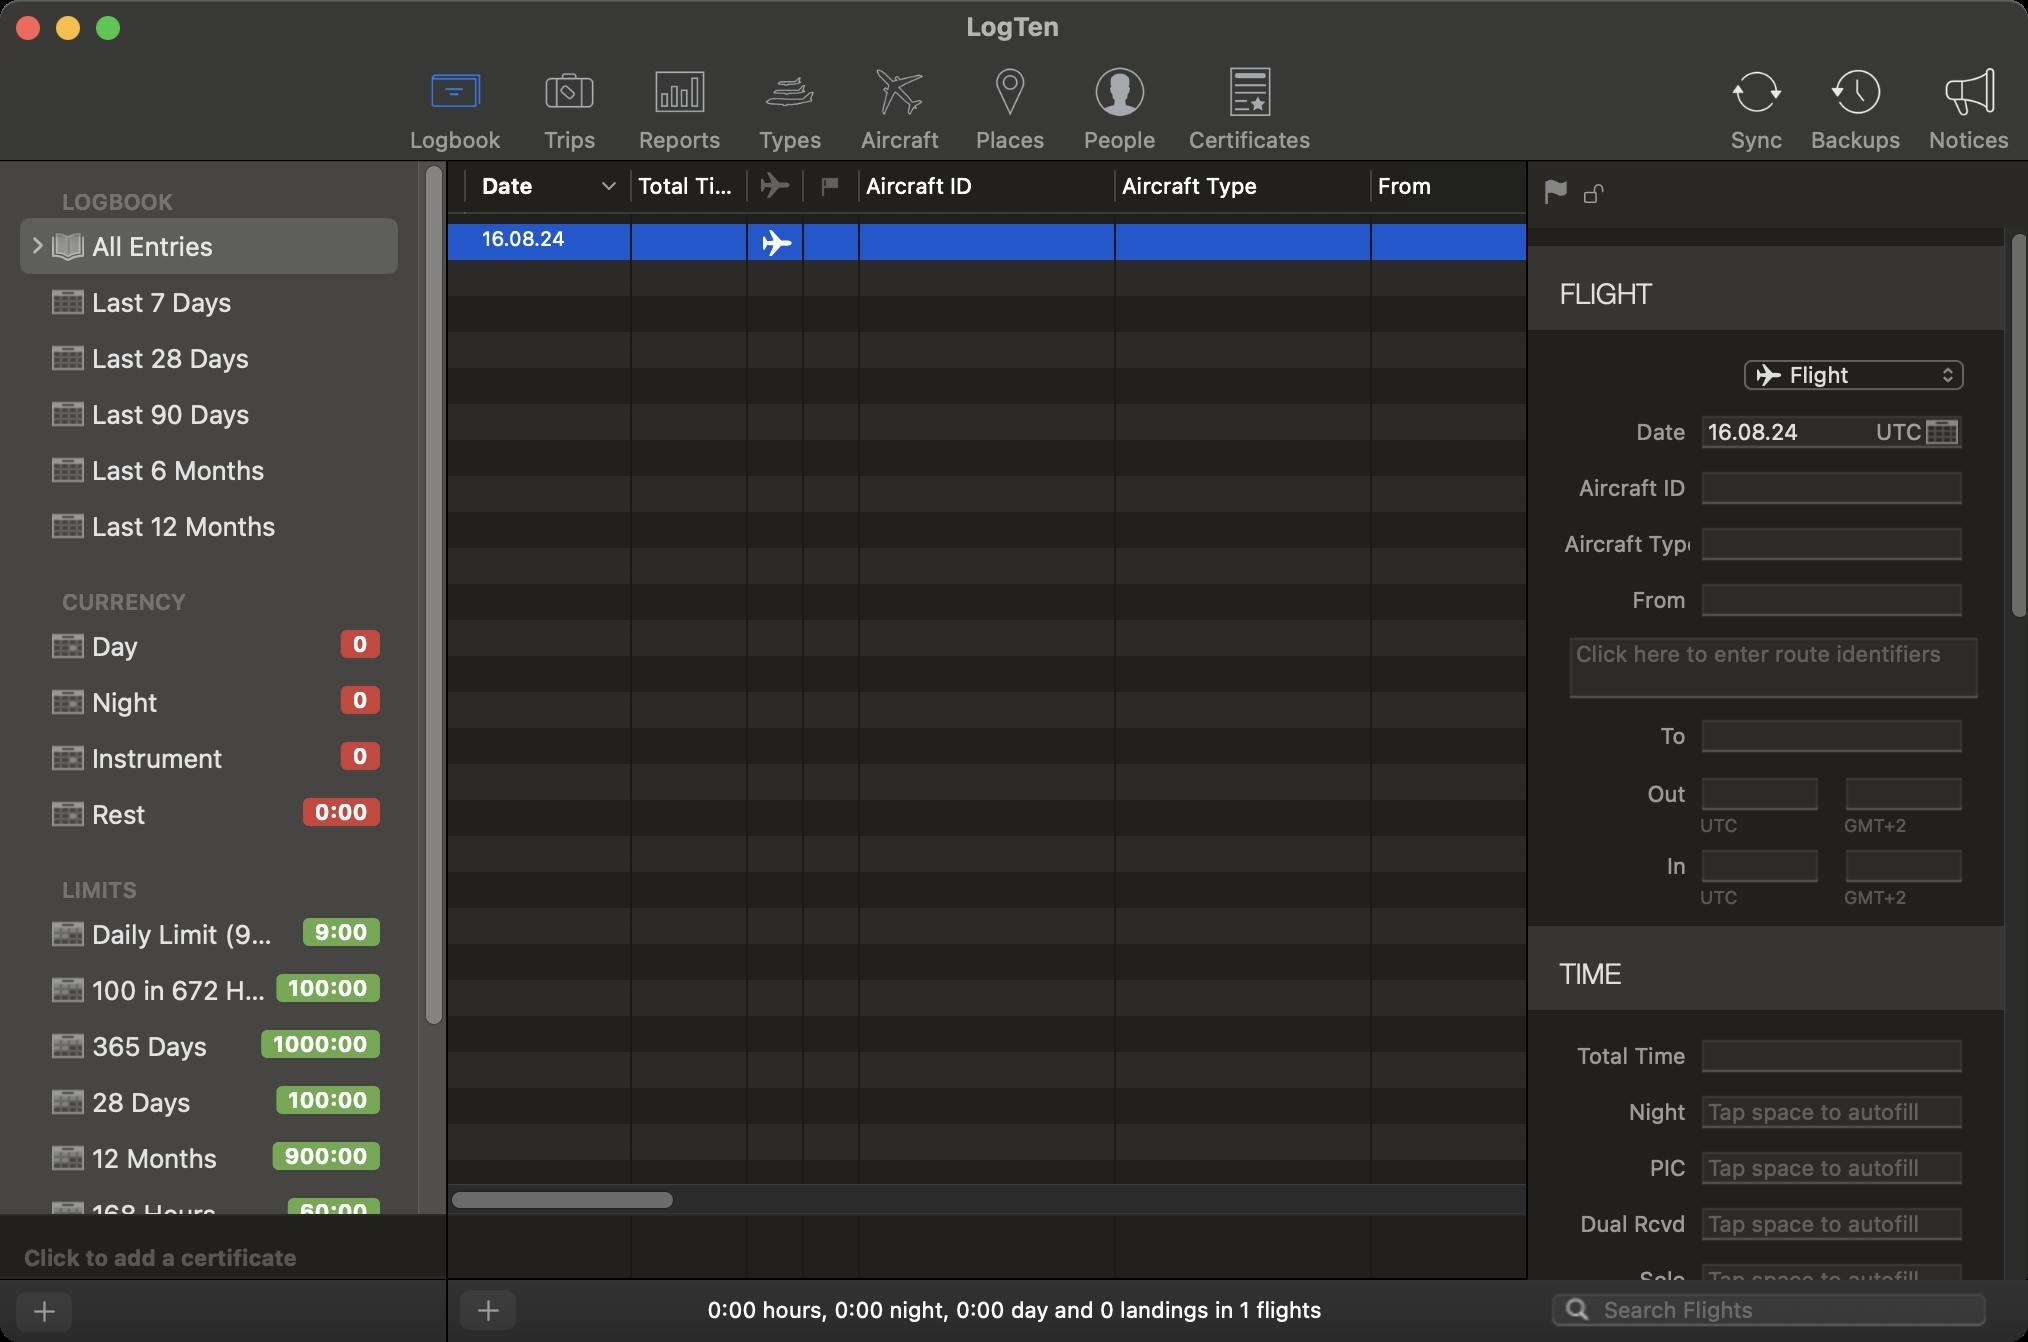
Accessibility tree:
{"name": "LogTen", "role": "AXWindow", "description": null, "role_description": "standard window", "value": null, "position": "357.00;254.00", "size": "1014;671", "children": [{"name": null, "role": "AXSplitGroup", "description": null, "role_description": "split group", "value": null, "position": "0.00;80.00", "size": "1014;591", "children": [{"name": null, "role": "AXGroup", "description": null, "role_description": "group", "value": null, "position": "-7.00;605.00", "size": "234;4", "children": []}, {"name": null, "role": "AXScrollArea", "description": null, "role_description": "scroll area", "value": null, "position": "0.00;80.00", "size": "224;527", "children": [{"name": null, "role": "AXOutline", "description": null, "role_description": "outline", "value": null, "position": "0.00;80.00", "size": "209;639", "children": [{"name": null, "role": "AXRow", "description": null, "role_description": "outline row", "value": null, "position": "0.00;90.00", "size": "209;19", "children": [{"name": null, "role": "AXStaticText", "description": null, "role_description": "text", "value": "LOGBOOK", "position": "29.00;90.00", "size": "164;19", "children": []}]}, {"name": null, "role": "AXRow", "description": null, "role_description": "outline row", "value": null, "position": "0.00;109.00", "size": "209;28", "children": [{"name": null, "role": "AXGroup", "description": null, "role_description": "group", "value": null, "position": "10.00;109.00", "size": "189;28", "children": [{"name": null, "role": "AXDisclosureTriangle", "description": null, "role_description": "disclosure triangle", "value": 0, "position": "12.00;109.00", "size": "13;28", "children": []}, {"name": null, "role": "AXStaticText", "description": null, "role_description": "text", "value": "All Entries", "position": "25.00;109.00", "size": "168;28", "children": []}]}]}, {"name": null, "role": "AXRow", "description": null, "role_description": "outline row", "value": null, "position": "0.00;137.00", "size": "209;28", "children": [{"name": null, "role": "AXStaticText", "description": null, "role_description": "text", "value": "Last 7 Days", "position": "25.00;137.00", "size": "168;28", "children": []}]}, {"name": null, "role": "AXRow", "description": null, "role_description": "outline row", "value": null, "position": "0.00;165.00", "size": "209;28", "children": [{"name": null, "role": "AXStaticText", "description": null, "role_description": "text", "value": "Last 28 Days", "position": "25.00;165.00", "size": "168;28", "children": []}]}, {"name": null, "role": "AXRow", "description": null, "role_description": "outline row", "value": null, "position": "0.00;193.00", "size": "209;28", "children": [{"name": null, "role": "AXStaticText", "description": null, "role_description": "text", "value": "Last 90 Days", "position": "25.00;193.00", "size": "168;28", "children": []}]}, {"name": null, "role": "AXRow", "description": null, "role_description": "outline row", "value": null, "position": "0.00;221.00", "size": "209;28", "children": [{"name": null, "role": "AXStaticText", "description": null, "role_description": "text", "value": "Last 6 Months", "position": "25.00;221.00", "size": "168;28", "children": []}]}, {"name": null, "role": "AXRow", "description": null, "role_description": "outline row", "value": null, "position": "0.00;249.00", "size": "209;28", "children": [{"name": null, "role": "AXStaticText", "description": null, "role_description": "text", "value": "Last 12 Months", "position": "25.00;249.00", "size": "168;28", "children": []}]}, {"name": null, "role": "AXRow", "description": null, "role_description": "outline row", "value": null, "position": "0.00;290.00", "size": "209;19", "children": [{"name": null, "role": "AXStaticText", "description": null, "role_description": "text", "value": "CURRENCY", "position": "29.00;290.00", "size": "164;19", "children": []}]}, {"name": null, "role": "AXRow", "description": null, "role_description": "outline row", "value": null, "position": "0.00;309.00", "size": "209;28", "children": [{"name": null, "role": "AXStaticText", "description": null, "role_description": "text", "value": "Day", "position": "25.00;309.00", "size": "168;28", "children": []}]}, {"name": null, "role": "AXRow", "description": null, "role_description": "outline row", "value": null, "position": "0.00;337.00", "size": "209;28", "children": [{"name": null, "role": "AXStaticText", "description": null, "role_description": "text", "value": "Night", "position": "25.00;337.00", "size": "168;28", "children": []}]}, {"name": null, "role": "AXRow", "description": null, "role_description": "outline row", "value": null, "position": "0.00;365.00", "size": "209;28", "children": [{"name": null, "role": "AXStaticText", "description": null, "role_description": "text", "value": "Instrument", "position": "25.00;365.00", "size": "168;28", "children": []}]}, {"name": null, "role": "AXRow", "description": null, "role_description": "outline row", "value": null, "position": "0.00;393.00", "size": "209;28", "children": [{"name": null, "role": "AXStaticText", "description": null, "role_description": "text", "value": "Rest", "position": "25.00;393.00", "size": "168;28", "children": []}]}, {"name": null, "role": "AXRow", "description": null, "role_description": "outline row", "value": null, "position": "0.00;434.00", "size": "209;19", "children": [{"name": null, "role": "AXStaticText", "description": null, "role_description": "text", "value": "LIMITS", "position": "29.00;434.00", "size": "164;19", "children": []}]}, {"name": null, "role": "AXRow", "description": null, "role_description": "outline row", "value": null, "position": "0.00;453.00", "size": "209;28", "children": [{"name": null, "role": "AXStaticText", "description": null, "role_description": "text", "value": "Daily Limit (9 hours)", "position": "25.00;453.00", "size": "168;28", "children": []}]}, {"name": null, "role": "AXRow", "description": null, "role_description": "outline row", "value": null, "position": "0.00;481.00", "size": "209;28", "children": [{"name": null, "role": "AXStaticText", "description": null, "role_description": "text", "value": "100 in 672 Hours", "position": "25.00;481.00", "size": "168;28", "children": []}]}, {"name": null, "role": "AXRow", "description": null, "role_description": "outline row", "value": null, "position": "0.00;509.00", "size": "209;28", "children": [{"name": null, "role": "AXStaticText", "description": null, "role_description": "text", "value": "365 Days", "position": "25.00;509.00", "size": "168;28", "children": []}]}, {"name": null, "role": "AXRow", "description": null, "role_description": "outline row", "value": null, "position": "0.00;537.00", "size": "209;28", "children": [{"name": null, "role": "AXStaticText", "description": null, "role_description": "text", "value": "28 Days", "position": "25.00;537.00", "size": "168;28", "children": []}]}, {"name": null, "role": "AXRow", "description": null, "role_description": "outline row", "value": null, "position": "0.00;565.00", "size": "209;28", "children": [{"name": null, "role": "AXStaticText", "description": null, "role_description": "text", "value": "12 Months", "position": "25.00;565.00", "size": "168;28", "children": []}]}, {"name": null, "role": "AXRow", "description": null, "role_description": "outline row", "value": null, "position": "0.00;593.00", "size": "209;28", "children": [{"name": null, "role": "AXStaticText", "description": null, "role_description": "text", "value": "168 Hours - Duty", "position": "25.00;593.00", "size": "168;28", "children": []}]}, {"name": null, "role": "AXRow", "description": null, "role_description": "outline row", "value": null, "position": "0.00;621.00", "size": "209;28", "children": [{"name": null, "role": "AXStaticText", "description": null, "role_description": "text", "value": "672 Hours - Duty", "position": "25.00;621.00", "size": "168;28", "children": []}]}, {"name": null, "role": "AXRow", "description": null, "role_description": "outline row", "value": null, "position": "0.00;649.00", "size": "209;28", "children": [{"name": null, "role": "AXStaticText", "description": null, "role_description": "text", "value": "Daily Dual Given", "position": "25.00;649.00", "size": "168;28", "children": []}]}, {"name": null, "role": "AXRow", "description": null, "role_description": "outline row", "value": null, "position": "0.00;690.00", "size": "209;19", "children": [{"name": null, "role": "AXStaticText", "description": null, "role_description": "text", "value": "SMART GROUPS", "position": "29.00;690.00", "size": "164;19", "children": []}]}, {"name": null, "role": "AXColumn", "description": null, "role_description": "column", "value": null, "position": "10.00;80.00", "size": "189;639", "children": []}]}, {"name": null, "role": "AXScrollBar", "description": null, "role_description": "scroll bar", "value": 0.0, "position": "209.00;80.00", "size": "15;527", "children": [{"name": null, "role": "AXValueIndicator", "description": null, "role_description": "value indicator", "value": 0.0, "position": "209.00;82.00", "size": "15;431", "children": []}, {"name": null, "role": "AXButton", "description": null, "role_description": "increment arrow button", "value": null, "position": "209.00;80.00", "size": "0;0", "children": []}, {"name": null, "role": "AXButton", "description": null, "role_description": "decrement arrow button", "value": null, "position": "209.00;80.00", "size": "0;0", "children": []}, {"name": null, "role": "AXButton", "description": null, "role_description": "increment page button", "value": null, "position": "209.00;513.50", "size": "15;94", "children": []}, {"name": null, "role": "AXButton", "description": null, "role_description": "decrement page button", "value": null, "position": "209.00;80.00", "size": "15;2", "children": []}]}]}, {"name": null, "role": "AXScrollArea", "description": null, "role_description": "scroll area", "value": null, "position": "-2.00;608.00", "size": "227;30", "children": [{"name": null, "role": "AXOutline", "description": null, "role_description": "outline", "value": null, "position": "-2.00;608.00", "size": "227;30", "children": [{"name": null, "role": "AXColumn", "description": null, "role_description": "column", "value": null, "position": "8.00;608.00", "size": "207;30", "children": []}]}]}, {"name": null, "role": "AXGroup", "description": null, "role_description": "group", "value": null, "position": "-3.00;605.00", "size": "227;66", "children": [{"name": null, "role": "AXStaticText", "description": null, "role_description": "text", "value": "", "position": "10.00;610.00", "size": "182;14", "children": []}, {"name": "", "role": "AXButton", "description": "follow link", "role_description": "button", "value": null, "position": "1.00;608.00", "size": "216;29", "children": []}, {"name": null, "role": "AXStaticText", "description": null, "role_description": "text", "value": "", "position": "10.00;622.00", "size": "182;14", "children": []}, {"name": "", "role": "AXMenuButton", "description": "add", "role_description": "menu button", "value": null, "position": "6.00;644.00", "size": "32;25", "children": []}]}, {"name": null, "role": "AXSplitter", "description": null, "role_description": "splitter", "value": 223.0, "position": "223.00;80.00", "size": "1;591", "children": []}, {"name": null, "role": "AXSplitGroup", "description": null, "role_description": "split group", "value": null, "position": "224.00;80.00", "size": "789;560", "children": [{"name": null, "role": "AXSplitGroup", "description": null, "role_description": "split group", "value": null, "position": "224.00;80.00", "size": "539;560", "children": [{"name": null, "role": "AXScrollArea", "description": null, "role_description": "scroll area", "value": null, "position": "223.00;608.00", "size": "541;31", "children": [{"name": null, "role": "AXTable", "description": null, "role_description": "table", "value": null, "position": "223.00;608.00", "size": "2575;33", "children": [{"name": null, "role": "AXRow", "description": null, "role_description": "table row", "value": null, "position": "223.00;613.00", "size": "2575;18", "children": [{"name": null, "role": "AXTextField", "description": null, "role_description": "text field", "value": "", "position": "239.00;614.00", "size": "75;16", "children": []}, {"name": null, "role": "AXTextField", "description": null, "role_description": "text field", "value": "", "position": "317.00;614.00", "size": "55;16", "children": []}, {"name": null, "role": "AXTextField", "description": null, "role_description": "text field", "value": "", "position": "375.00;614.00", "size": "25;16", "children": []}, {"name": null, "role": "AXTextField", "description": null, "role_description": "text field", "value": "", "position": "403.00;614.00", "size": "25;16", "children": []}, {"name": null, "role": "AXTextField", "description": null, "role_description": "text field", "value": "", "position": "431.00;614.00", "size": "125;16", "children": []}, {"name": null, "role": "AXTextField", "description": null, "role_description": "text field", "value": "", "position": "559.00;614.00", "size": "125;16", "children": []}, {"name": null, "role": "AXTextField", "description": null, "role_description": "text field", "value": "", "position": "687.00;614.00", "size": "125;16", "children": []}, {"name": null, "role": "AXTextField", "description": null, "role_description": "text field", "value": "", "position": "815.00;614.00", "size": "175;16", "children": []}, {"name": null, "role": "AXTextField", "description": null, "role_description": "text field", "value": "", "position": "993.00;614.00", "size": "125;16", "children": []}, {"name": null, "role": "AXTextField", "description": null, "role_description": "text field", "value": "", "position": "1121.00;614.00", "size": "55;16", "children": []}, {"name": null, "role": "AXTextField", "description": null, "role_description": "text field", "value": "", "position": "1179.00;614.00", "size": "55;16", "children": []}, {"name": null, "role": "AXTextField", "description": null, "role_description": "text field", "value": "", "position": "1237.00;614.00", "size": "55;16", "children": []}, {"name": null, "role": "AXTextField", "description": null, "role_description": "text field", "value": "", "position": "1295.00;614.00", "size": "55;16", "children": []}, {"name": null, "role": "AXTextField", "description": null, "role_description": "text field", "value": "", "position": "1353.00;614.00", "size": "55;16", "children": []}, {"name": null, "role": "AXTextField", "description": null, "role_description": "text field", "value": "", "position": "1411.00;614.00", "size": "55;16", "children": []}, {"name": null, "role": "AXTextField", "description": null, "role_description": "text field", "value": "", "position": "1469.00;614.00", "size": "55;16", "children": []}, {"name": null, "role": "AXTextField", "description": null, "role_description": "text field", "value": "", "position": "1527.00;614.00", "size": "55;16", "children": []}, {"name": null, "role": "AXTextField", "description": null, "role_description": "text field", "value": "", "position": "1585.00;614.00", "size": "55;16", "children": []}, {"name": null, "role": "AXTextField", "description": null, "role_description": "text field", "value": "", "position": "1643.00;614.00", "size": "55;16", "children": []}, {"name": null, "role": "AXTextField", "description": null, "role_description": "text field", "value": "", "position": "1701.00;614.00", "size": "55;16", "children": []}, {"name": null, "role": "AXTextField", "description": null, "role_description": "text field", "value": "", "position": "1759.00;614.00", "size": "55;16", "children": []}, {"name": null, "role": "AXTextField", "description": null, "role_description": "text field", "value": "", "position": "1817.00;614.00", "size": "55;16", "children": []}, {"name": null, "role": "AXTextField", "description": null, "role_description": "text field", "value": "", "position": "1875.00;614.00", "size": "55;16", "children": []}, {"name": null, "role": "AXTextField", "description": null, "role_description": "text field", "value": "", "position": "1933.00;614.00", "size": "55;16", "children": []}, {"name": null, "role": "AXTextField", "description": null, "role_description": "text field", "value": "", "position": "1991.00;614.00", "size": "55;16", "children": []}, {"name": null, "role": "AXTextField", "description": null, "role_description": "text field", "value": "", "position": "2049.00;614.00", "size": "55;16", "children": []}, {"name": null, "role": "AXTextField", "description": null, "role_description": "text field", "value": "", "position": "2107.00;614.00", "size": "55;16", "children": []}, {"name": null, "role": "AXTextField", "description": null, "role_description": "text field", "value": "", "position": "2165.00;614.00", "size": "125;16", "children": []}, {"name": null, "role": "AXTextField", "description": null, "role_description": "text field", "value": "", "position": "2293.00;614.00", "size": "125;16", "children": []}, {"name": null, "role": "AXTextField", "description": null, "role_description": "text field", "value": "", "position": "2421.00;614.00", "size": "125;16", "children": []}, {"name": null, "role": "AXTextField", "description": null, "role_description": "text field", "value": "", "position": "2549.00;614.00", "size": "175;16", "children": []}, {"name": null, "role": "AXTextField", "description": null, "role_description": "text field", "value": "", "position": "2727.00;614.00", "size": "55;16", "children": []}]}, {"name": null, "role": "AXColumn", "description": null, "role_description": "column", "value": null, "position": "233.00;608.00", "size": "83;33", "children": []}, {"name": null, "role": "AXColumn", "description": null, "role_description": "column", "value": null, "position": "316.00;608.00", "size": "58;33", "children": []}, {"name": null, "role": "AXColumn", "description": null, "role_description": "column", "value": null, "position": "374.00;608.00", "size": "28;33", "children": []}, {"name": null, "role": "AXColumn", "description": null, "role_description": "column", "value": null, "position": "402.00;608.00", "size": "28;33", "children": []}, {"name": null, "role": "AXColumn", "description": null, "role_description": "column", "value": null, "position": "430.00;608.00", "size": "128;33", "children": []}, {"name": null, "role": "AXColumn", "description": null, "role_description": "column", "value": null, "position": "558.00;608.00", "size": "128;33", "children": []}, {"name": null, "role": "AXColumn", "description": null, "role_description": "column", "value": null, "position": "686.00;608.00", "size": "128;33", "children": []}, {"name": null, "role": "AXColumn", "description": null, "role_description": "column", "value": null, "position": "814.00;608.00", "size": "178;33", "children": []}, {"name": null, "role": "AXColumn", "description": null, "role_description": "column", "value": null, "position": "992.00;608.00", "size": "128;33", "children": []}, {"name": null, "role": "AXColumn", "description": null, "role_description": "column", "value": null, "position": "1120.00;608.00", "size": "58;33", "children": []}, {"name": null, "role": "AXColumn", "description": null, "role_description": "column", "value": null, "position": "1178.00;608.00", "size": "58;33", "children": []}, {"name": null, "role": "AXColumn", "description": null, "role_description": "column", "value": null, "position": "1236.00;608.00", "size": "58;33", "children": []}, {"name": null, "role": "AXColumn", "description": null, "role_description": "column", "value": null, "position": "1294.00;608.00", "size": "58;33", "children": []}, {"name": null, "role": "AXColumn", "description": null, "role_description": "column", "value": null, "position": "1352.00;608.00", "size": "58;33", "children": []}, {"name": null, "role": "AXColumn", "description": null, "role_description": "column", "value": null, "position": "1410.00;608.00", "size": "58;33", "children": []}, {"name": null, "role": "AXColumn", "description": null, "role_description": "column", "value": null, "position": "1468.00;608.00", "size": "58;33", "children": []}, {"name": null, "role": "AXColumn", "description": null, "role_description": "column", "value": null, "position": "1526.00;608.00", "size": "58;33", "children": []}, {"name": null, "role": "AXColumn", "description": null, "role_description": "column", "value": null, "position": "1584.00;608.00", "size": "58;33", "children": []}, {"name": null, "role": "AXColumn", "description": null, "role_description": "column", "value": null, "position": "1642.00;608.00", "size": "58;33", "children": []}, {"name": null, "role": "AXColumn", "description": null, "role_description": "column", "value": null, "position": "1700.00;608.00", "size": "58;33", "children": []}, {"name": null, "role": "AXColumn", "description": null, "role_description": "column", "value": null, "position": "1758.00;608.00", "size": "58;33", "children": []}, {"name": null, "role": "AXColumn", "description": null, "role_description": "column", "value": null, "position": "1816.00;608.00", "size": "58;33", "children": []}, {"name": null, "role": "AXColumn", "description": null, "role_description": "column", "value": null, "position": "1874.00;608.00", "size": "58;33", "children": []}, {"name": null, "role": "AXColumn", "description": null, "role_description": "column", "value": null, "position": "1932.00;608.00", "size": "58;33", "children": []}, {"name": null, "role": "AXColumn", "description": null, "role_description": "column", "value": null, "position": "1990.00;608.00", "size": "58;33", "children": []}, {"name": null, "role": "AXColumn", "description": null, "role_description": "column", "value": null, "position": "2048.00;608.00", "size": "58;33", "children": []}, {"name": null, "role": "AXColumn", "description": null, "role_description": "column", "value": null, "position": "2106.00;608.00", "size": "58;33", "children": []}, {"name": null, "role": "AXColumn", "description": null, "role_description": "column", "value": null, "position": "2164.00;608.00", "size": "128;33", "children": []}, {"name": null, "role": "AXColumn", "description": null, "role_description": "column", "value": null, "position": "2292.00;608.00", "size": "128;33", "children": []}, {"name": null, "role": "AXColumn", "description": null, "role_description": "column", "value": null, "position": "2420.00;608.00", "size": "128;33", "children": []}, {"name": null, "role": "AXColumn", "description": null, "role_description": "column", "value": null, "position": "2548.00;608.00", "size": "178;33", "children": []}, {"name": null, "role": "AXColumn", "description": null, "role_description": "column", "value": null, "position": "2726.00;608.00", "size": "62;33", "children": []}]}]}, {"name": null, "role": "AXScrollArea", "description": null, "role_description": "scroll area", "value": null, "position": "223.00;79.00", "size": "541;528", "children": [{"name": null, "role": "AXTable", "description": null, "role_description": "table", "value": null, "position": "223.00;107.00", "size": "2575;485", "children": [{"name": null, "role": "AXRow", "description": null, "role_description": "table row", "value": null, "position": "223.00;112.00", "size": "2575;18", "children": [{"name": null, "role": "AXTextField", "description": null, "role_description": "text field", "value": "16.08.24", "position": "239.00;113.00", "size": "75;16", "children": []}, {"name": null, "role": "AXTextField", "description": null, "role_description": "text field", "value": "", "position": "317.00;113.00", "size": "55;16", "children": []}, {"name": null, "role": "AXImage", "description": "airplane mode", "role_description": "image", "value": null, "position": "375.00;113.00", "size": "25;16", "children": []}, {"name": null, "role": "AXImage", "description": "", "role_description": "image", "value": null, "position": "403.00;113.00", "size": "25;16", "children": []}, {"name": null, "role": "AXTextField", "description": null, "role_description": "text field", "value": "", "position": "431.00;113.00", "size": "125;16", "children": []}, {"name": null, "role": "AXTextField", "description": null, "role_description": "text field", "value": "", "position": "559.00;113.00", "size": "125;16", "children": []}, {"name": null, "role": "AXTextField", "description": null, "role_description": "text field", "value": "", "position": "687.00;113.00", "size": "125;16", "children": []}, {"name": null, "role": "AXStaticText", "description": null, "role_description": "text", "value": null, "position": "815.00;113.00", "size": "175;16", "children": []}, {"name": null, "role": "AXTextField", "description": null, "role_description": "text field", "value": "", "position": "993.00;113.00", "size": "125;16", "children": []}, {"name": null, "role": "AXTextField", "description": null, "role_description": "text field", "value": "", "position": "1121.00;113.00", "size": "55;16", "children": []}, {"name": null, "role": "AXTextField", "description": null, "role_description": "text field", "value": "", "position": "1179.00;113.00", "size": "55;16", "children": []}, {"name": null, "role": "AXTextField", "description": null, "role_description": "text field", "value": "", "position": "1237.00;113.00", "size": "55;16", "children": []}, {"name": null, "role": "AXTextField", "description": null, "role_description": "text field", "value": "", "position": "1295.00;113.00", "size": "55;16", "children": []}, {"name": null, "role": "AXTextField", "description": null, "role_description": "text field", "value": "", "position": "1353.00;113.00", "size": "55;16", "children": []}, {"name": null, "role": "AXTextField", "description": null, "role_description": "text field", "value": "", "position": "1411.00;113.00", "size": "55;16", "children": []}, {"name": null, "role": "AXTextField", "description": null, "role_description": "text field", "value": "", "position": "1469.00;113.00", "size": "55;16", "children": []}, {"name": null, "role": "AXTextField", "description": null, "role_description": "text field", "value": "", "position": "1527.00;113.00", "size": "55;16", "children": []}, {"name": null, "role": "AXTextField", "description": null, "role_description": "text field", "value": "", "position": "1585.00;113.00", "size": "55;16", "children": []}, {"name": null, "role": "AXTextField", "description": null, "role_description": "text field", "value": "", "position": "1643.00;113.00", "size": "55;16", "children": []}, {"name": null, "role": "AXTextField", "description": null, "role_description": "text field", "value": "", "position": "1701.00;113.00", "size": "55;16", "children": []}, {"name": null, "role": "AXTextField", "description": null, "role_description": "text field", "value": "", "position": "1759.00;113.00", "size": "55;16", "children": []}, {"name": null, "role": "AXTextField", "description": null, "role_description": "text field", "value": "", "position": "1817.00;113.00", "size": "55;16", "children": []}, {"name": null, "role": "AXTextField", "description": null, "role_description": "text field", "value": "", "position": "1875.00;113.00", "size": "55;16", "children": []}, {"name": null, "role": "AXTextField", "description": null, "role_description": "text field", "value": "", "position": "1933.00;113.00", "size": "55;16", "children": []}, {"name": null, "role": "AXTextField", "description": null, "role_description": "text field", "value": "", "position": "1991.00;113.00", "size": "55;16", "children": []}, {"name": null, "role": "AXTextField", "description": null, "role_description": "text field", "value": "", "position": "2049.00;113.00", "size": "55;16", "children": []}, {"name": null, "role": "AXTextField", "description": null, "role_description": "text field", "value": "", "position": "2107.00;113.00", "size": "55;16", "children": []}, {"name": null, "role": "AXTextField", "description": null, "role_description": "text field", "value": "", "position": "2165.00;113.00", "size": "125;16", "children": []}, {"name": null, "role": "AXTextField", "description": null, "role_description": "text field", "value": "", "position": "2293.00;113.00", "size": "125;16", "children": []}, {"name": null, "role": "AXTextField", "description": null, "role_description": "text field", "value": "", "position": "2421.00;113.00", "size": "125;16", "children": []}, {"name": null, "role": "AXTextField", "description": null, "role_description": "text field", "value": "", "position": "2549.00;113.00", "size": "175;16", "children": []}, {"name": "", "role": "AXCheckBox", "description": null, "role_description": "checkbox", "value": 0, "position": "2727.00;113.00", "size": "55;16", "children": []}]}, {"name": null, "role": "AXColumn", "description": null, "role_description": "column", "value": null, "position": "233.00;107.00", "size": "83;485", "children": []}, {"name": null, "role": "AXColumn", "description": null, "role_description": "column", "value": null, "position": "316.00;107.00", "size": "58;485", "children": []}, {"name": null, "role": "AXColumn", "description": null, "role_description": "column", "value": null, "position": "374.00;107.00", "size": "28;485", "children": []}, {"name": null, "role": "AXColumn", "description": null, "role_description": "column", "value": null, "position": "402.00;107.00", "size": "28;485", "children": []}, {"name": null, "role": "AXColumn", "description": null, "role_description": "column", "value": null, "position": "430.00;107.00", "size": "128;485", "children": []}, {"name": null, "role": "AXColumn", "description": null, "role_description": "column", "value": null, "position": "558.00;107.00", "size": "128;485", "children": []}, {"name": null, "role": "AXColumn", "description": null, "role_description": "column", "value": null, "position": "686.00;107.00", "size": "128;485", "children": []}, {"name": null, "role": "AXColumn", "description": null, "role_description": "column", "value": null, "position": "814.00;107.00", "size": "178;485", "children": []}, {"name": null, "role": "AXColumn", "description": null, "role_description": "column", "value": null, "position": "992.00;107.00", "size": "128;485", "children": []}, {"name": null, "role": "AXColumn", "description": null, "role_description": "column", "value": null, "position": "1120.00;107.00", "size": "58;485", "children": []}, {"name": null, "role": "AXColumn", "description": null, "role_description": "column", "value": null, "position": "1178.00;107.00", "size": "58;485", "children": []}, {"name": null, "role": "AXColumn", "description": null, "role_description": "column", "value": null, "position": "1236.00;107.00", "size": "58;485", "children": []}, {"name": null, "role": "AXColumn", "description": null, "role_description": "column", "value": null, "position": "1294.00;107.00", "size": "58;485", "children": []}, {"name": null, "role": "AXColumn", "description": null, "role_description": "column", "value": null, "position": "1352.00;107.00", "size": "58;485", "children": []}, {"name": null, "role": "AXColumn", "description": null, "role_description": "column", "value": null, "position": "1410.00;107.00", "size": "58;485", "children": []}, {"name": null, "role": "AXColumn", "description": null, "role_description": "column", "value": null, "position": "1468.00;107.00", "size": "58;485", "children": []}, {"name": null, "role": "AXColumn", "description": null, "role_description": "column", "value": null, "position": "1526.00;107.00", "size": "58;485", "children": []}, {"name": null, "role": "AXColumn", "description": null, "role_description": "column", "value": null, "position": "1584.00;107.00", "size": "58;485", "children": []}, {"name": null, "role": "AXColumn", "description": null, "role_description": "column", "value": null, "position": "1642.00;107.00", "size": "58;485", "children": []}, {"name": null, "role": "AXColumn", "description": null, "role_description": "column", "value": null, "position": "1700.00;107.00", "size": "58;485", "children": []}, {"name": null, "role": "AXColumn", "description": null, "role_description": "column", "value": null, "position": "1758.00;107.00", "size": "58;485", "children": []}, {"name": null, "role": "AXColumn", "description": null, "role_description": "column", "value": null, "position": "1816.00;107.00", "size": "58;485", "children": []}, {"name": null, "role": "AXColumn", "description": null, "role_description": "column", "value": null, "position": "1874.00;107.00", "size": "58;485", "children": []}, {"name": null, "role": "AXColumn", "description": null, "role_description": "column", "value": null, "position": "1932.00;107.00", "size": "58;485", "children": []}, {"name": null, "role": "AXColumn", "description": null, "role_description": "column", "value": null, "position": "1990.00;107.00", "size": "58;485", "children": []}, {"name": null, "role": "AXColumn", "description": null, "role_description": "column", "value": null, "position": "2048.00;107.00", "size": "58;485", "children": []}, {"name": null, "role": "AXColumn", "description": null, "role_description": "column", "value": null, "position": "2106.00;107.00", "size": "58;485", "children": []}, {"name": null, "role": "AXColumn", "description": null, "role_description": "column", "value": null, "position": "2164.00;107.00", "size": "128;485", "children": []}, {"name": null, "role": "AXColumn", "description": null, "role_description": "column", "value": null, "position": "2292.00;107.00", "size": "128;485", "children": []}, {"name": null, "role": "AXColumn", "description": null, "role_description": "column", "value": null, "position": "2420.00;107.00", "size": "128;485", "children": []}, {"name": null, "role": "AXColumn", "description": null, "role_description": "column", "value": null, "position": "2548.00;107.00", "size": "178;485", "children": []}, {"name": null, "role": "AXColumn", "description": null, "role_description": "column", "value": null, "position": "2726.00;107.00", "size": "62;485", "children": []}, {"name": null, "role": "AXGroup", "description": null, "role_description": "group", "value": null, "position": "223.00;79.00", "size": "2575;28", "children": [{"name": "Date", "role": "AXButton", "description": null, "role_description": "sort button", "value": null, "position": "233.00;79.00", "size": "83;28", "children": []}, {"name": "Total_Time", "role": "AXButton", "description": null, "role_description": "sort button", "value": null, "position": "316.00;79.00", "size": "58;28", "children": []}, {"name": "", "role": "AXButton", "description": null, "role_description": "sort button", "value": null, "position": "374.00;79.00", "size": "28;28", "children": []}, {"name": "", "role": "AXButton", "description": null, "role_description": "sort button", "value": null, "position": "402.00;79.00", "size": "28;28", "children": []}, {"name": "Aircraft_ID", "role": "AXButton", "description": null, "role_description": "sort button", "value": null, "position": "430.00;79.00", "size": "128;28", "children": []}, {"name": "Aircraft_Type", "role": "AXButton", "description": null, "role_description": "sort button", "value": null, "position": "558.00;79.00", "size": "128;28", "children": []}, {"name": "From", "role": "AXButton", "description": null, "role_description": "sort button", "value": null, "position": "686.00;79.00", "size": "128;28", "children": []}, {"name": "Route", "role": "AXButton", "description": null, "role_description": "sort button", "value": null, "position": "814.00;79.00", "size": "178;28", "children": []}, {"name": "To", "role": "AXButton", "description": null, "role_description": "sort button", "value": null, "position": "992.00;79.00", "size": "128;28", "children": []}, {"name": "Out", "role": "AXButton", "description": null, "role_description": "sort button", "value": null, "position": "1120.00;79.00", "size": "58;28", "children": []}, {"name": "In", "role": "AXButton", "description": null, "role_description": "sort button", "value": null, "position": "1178.00;79.00", "size": "58;28", "children": []}, {"name": "Night", "role": "AXButton", "description": null, "role_description": "sort button", "value": null, "position": "1236.00;79.00", "size": "58;28", "children": []}, {"name": "PIC", "role": "AXButton", "description": null, "role_description": "sort button", "value": null, "position": "1294.00;79.00", "size": "58;28", "children": []}, {"name": "Dual_Rcvd", "role": "AXButton", "description": null, "role_description": "sort button", "value": null, "position": "1352.00;79.00", "size": "58;28", "children": []}, {"name": "XC", "role": "AXButton", "description": null, "role_description": "sort button", "value": null, "position": "1410.00;79.00", "size": "58;28", "children": []}, {"name": "Actual_Inst", "role": "AXButton", "description": null, "role_description": "sort button", "value": null, "position": "1468.00;79.00", "size": "58;28", "children": []}, {"name": "Sim_Inst", "role": "AXButton", "description": null, "role_description": "sort button", "value": null, "position": "1526.00;79.00", "size": "58;28", "children": []}, {"name": "Solo", "role": "AXButton", "description": null, "role_description": "sort button", "value": null, "position": "1584.00;79.00", "size": "58;28", "children": []}, {"name": "Simulator", "role": "AXButton", "description": null, "role_description": "sort button", "value": null, "position": "1642.00;79.00", "size": "58;28", "children": []}, {"name": "Ground", "role": "AXButton", "description": null, "role_description": "sort button", "value": null, "position": "1700.00;79.00", "size": "58;28", "children": []}, {"name": "Day_Ldg", "role": "AXButton", "description": null, "role_description": "sort button", "value": null, "position": "1758.00;79.00", "size": "58;28", "children": []}, {"name": "Day_T/O", "role": "AXButton", "description": null, "role_description": "sort button", "value": null, "position": "1816.00;79.00", "size": "58;28", "children": []}, {"name": "Night_Ldg", "role": "AXButton", "description": null, "role_description": "sort button", "value": null, "position": "1874.00;79.00", "size": "58;28", "children": []}, {"name": "Night_T/O", "role": "AXButton", "description": null, "role_description": "sort button", "value": null, "position": "1932.00;79.00", "size": "58;28", "children": []}, {"name": "Holds", "role": "AXButton", "description": null, "role_description": "sort button", "value": null, "position": "1990.00;79.00", "size": "58;28", "children": []}, {"name": "Approach_1", "role": "AXButton", "description": null, "role_description": "sort button", "value": null, "position": "2048.00;79.00", "size": "58;28", "children": []}, {"name": "Approach_2", "role": "AXButton", "description": null, "role_description": "sort button", "value": null, "position": "2106.00;79.00", "size": "58;28", "children": []}, {"name": "PIC/P1_Crew", "role": "AXButton", "description": null, "role_description": "sort button", "value": null, "position": "2164.00;79.00", "size": "128;28", "children": []}, {"name": "Instructor", "role": "AXButton", "description": null, "role_description": "sort button", "value": null, "position": "2292.00;79.00", "size": "128;28", "children": []}, {"name": "Student", "role": "AXButton", "description": null, "role_description": "sort button", "value": null, "position": "2420.00;79.00", "size": "128;28", "children": []}, {"name": "Remarks", "role": "AXButton", "description": null, "role_description": "sort button", "value": null, "position": "2548.00;79.00", "size": "178;28", "children": []}, {"name": "Flight_Review", "role": "AXButton", "description": null, "role_description": "sort button", "value": null, "position": "2726.00;79.00", "size": "62;28", "children": []}]}]}, {"name": null, "role": "AXScrollBar", "description": null, "role_description": "scroll bar", "value": 0.0, "position": "223.00;592.00", "size": "541;15", "children": [{"name": null, "role": "AXValueIndicator", "description": null, "role_description": "value indicator", "value": 0.0, "position": "225.00;592.00", "size": "112;15", "children": []}, {"name": null, "role": "AXButton", "description": null, "role_description": "increment arrow button", "value": null, "position": "223.00;592.00", "size": "0;0", "children": []}, {"name": null, "role": "AXButton", "description": null, "role_description": "decrement arrow button", "value": null, "position": "223.00;592.00", "size": "0;0", "children": []}, {"name": null, "role": "AXButton", "description": null, "role_description": "increment page button", "value": null, "position": "338.00;592.00", "size": "426;15", "children": []}, {"name": null, "role": "AXButton", "description": null, "role_description": "decrement page button", "value": null, "position": "223.00;592.00", "size": "2;15", "children": []}]}]}, {"name": null, "role": "AXSplitter", "description": null, "role_description": "splitter", "value": 559.0, "position": "224.00;639.00", "size": "539;1", "children": []}]}, {"name": null, "role": "AXSplitter", "description": null, "role_description": "splitter", "value": 539.0, "position": "763.00;80.00", "size": "1;560", "children": []}, {"name": null, "role": "AXList", "description": null, "role_description": "list", "value": null, "position": "764.00;114.00", "size": "253;526", "children": [{"name": null, "role": "AXRow", "description": null, "role_description": "row", "value": null, "position": "764.00;114.00", "size": "238;0", "children": [{"name": null, "role": "AXGroup", "description": null, "role_description": "group", "value": null, "position": "764.00;123.00", "size": "238;42", "children": [{"name": null, "role": "AXStaticText", "description": null, "role_description": "text", "value": "CAUTION", "position": "778.00;138.00", "size": "219;22", "children": []}]}]}, {"name": null, "role": "AXRow", "description": null, "role_description": "row", "value": null, "position": "764.00;114.00", "size": "238;0", "children": [{"name": null, "role": "AXTextArea", "description": null, "role_description": "text entry area", "value": "", "position": "764.00;114.00", "size": "238;0", "children": []}]}, {"name": null, "role": "AXRow", "description": null, "role_description": "row", "value": null, "position": "764.00;114.00", "size": "238;60", "children": [{"name": null, "role": "AXGroup", "description": null, "role_description": "group", "value": null, "position": "764.00;123.00", "size": "238;42", "children": [{"name": null, "role": "AXStaticText", "description": null, "role_description": "text", "value": "FLIGHT", "position": "778.00;138.00", "size": "219;22", "children": []}]}]}, {"name": null, "role": "AXRow", "description": null, "role_description": "row", "value": null, "position": "764.00;174.00", "size": "238;28", "children": [{"name": null, "role": "AXPopUpButton", "description": null, "role_description": "pop up button", "value": "Flight", "position": "872.00;177.00", "size": "110;22", "children": []}]}, {"name": null, "role": "AXRow", "description": null, "role_description": "row", "value": null, "position": "764.00;202.00", "size": "238;28", "children": [{"name": null, "role": "AXStaticText", "description": null, "role_description": "text", "value": "Date", "position": "781.00;209.00", "size": "64;14", "children": []}, {"name": null, "role": "AXTextField", "description": null, "role_description": "text field", "value": "16.08.24", "position": "850.00;206.00", "size": "132;19", "children": []}, {"name": "", "role": "AXButton", "description": null, "role_description": "button", "value": null, "position": "962.00;208.00", "size": "18;16", "children": []}, {"name": null, "role": "AXStaticText", "description": null, "role_description": "text", "value": "UTC", "position": "914.00;209.00", "size": "49;17", "children": []}]}, {"name": null, "role": "AXRow", "description": null, "role_description": "row", "value": null, "position": "764.00;230.00", "size": "238;28", "children": [{"name": null, "role": "AXStaticText", "description": null, "role_description": "text", "value": "Aircraft ID", "position": "781.00;237.00", "size": "64;14", "children": []}, {"name": null, "role": "AXTextField", "description": null, "role_description": "text field", "value": "", "position": "850.00;234.00", "size": "132;19", "children": []}]}, {"name": null, "role": "AXRow", "description": null, "role_description": "row", "value": null, "position": "764.00;258.00", "size": "238;28", "children": [{"name": null, "role": "AXStaticText", "description": null, "role_description": "text", "value": "Aircraft Type", "position": "781.00;265.00", "size": "64;14", "children": []}, {"name": null, "role": "AXTextField", "description": null, "role_description": "text field", "value": "", "position": "850.00;262.00", "size": "132;19", "children": []}]}, {"name": null, "role": "AXRow", "description": null, "role_description": "row", "value": null, "position": "764.00;286.00", "size": "238;28", "children": [{"name": null, "role": "AXStaticText", "description": null, "role_description": "text", "value": "From", "position": "781.00;293.00", "size": "64;14", "children": []}, {"name": null, "role": "AXTextField", "description": null, "role_description": "text field", "value": "", "position": "850.00;290.00", "size": "132;19", "children": []}]}, {"name": null, "role": "AXRow", "description": null, "role_description": "row", "value": null, "position": "764.00;314.00", "size": "238;40", "children": [{"name": null, "role": "AXTextField", "description": null, "role_description": "text field", "value": null, "position": "784.00;317.00", "size": "206;33", "children": []}]}, {"name": null, "role": "AXRow", "description": null, "role_description": "row", "value": null, "position": "764.00;354.00", "size": "238;28", "children": [{"name": null, "role": "AXStaticText", "description": null, "role_description": "text", "value": "To", "position": "781.00;361.00", "size": "64;14", "children": []}, {"name": null, "role": "AXTextField", "description": null, "role_description": "text field", "value": "", "position": "850.00;358.00", "size": "132;19", "children": []}]}, {"name": null, "role": "AXRow", "description": null, "role_description": "row", "value": null, "position": "764.00;382.00", "size": "238;36", "children": [{"name": null, "role": "AXStaticText", "description": null, "role_description": "text", "value": "Out", "position": "781.00;390.00", "size": "64;14", "children": []}, {"name": null, "role": "AXTextField", "description": null, "role_description": "text field", "value": "", "position": "922.00;387.00", "size": "60;19", "children": []}, {"name": null, "role": "AXStaticText", "description": null, "role_description": "text", "value": "UTC", "position": "848.00;407.00", "size": "66;11", "children": []}, {"name": null, "role": "AXStaticText", "description": null, "role_description": "text", "value": "GMT+2", "position": "920.00;407.00", "size": "66;11", "children": []}, {"name": null, "role": "AXTextField", "description": null, "role_description": "text field", "value": "", "position": "850.00;387.00", "size": "60;19", "children": []}]}, {"name": null, "role": "AXRow", "description": null, "role_description": "row", "value": null, "position": "764.00;418.00", "size": "238;36", "children": [{"name": null, "role": "AXStaticText", "description": null, "role_description": "text", "value": "In", "position": "781.00;426.00", "size": "64;14", "children": []}, {"name": null, "role": "AXTextField", "description": null, "role_description": "text field", "value": "", "position": "922.00;423.00", "size": "60;19", "children": []}, {"name": null, "role": "AXStaticText", "description": null, "role_description": "text", "value": "UTC", "position": "848.00;443.00", "size": "66;11", "children": []}, {"name": null, "role": "AXStaticText", "description": null, "role_description": "text", "value": "GMT+2", "position": "920.00;443.00", "size": "66;11", "children": []}, {"name": null, "role": "AXTextField", "description": null, "role_description": "text field", "value": "", "position": "850.00;423.00", "size": "60;19", "children": []}]}, {"name": null, "role": "AXRow", "description": null, "role_description": "row", "value": null, "position": "764.00;454.00", "size": "238;60", "children": [{"name": null, "role": "AXGroup", "description": null, "role_description": "group", "value": null, "position": "764.00;463.00", "size": "238;42", "children": [{"name": null, "role": "AXStaticText", "description": null, "role_description": "text", "value": "TIME", "position": "778.00;478.00", "size": "219;22", "children": []}]}]}, {"name": null, "role": "AXRow", "description": null, "role_description": "row", "value": null, "position": "764.00;514.00", "size": "238;28", "children": [{"name": null, "role": "AXStaticText", "description": null, "role_description": "text", "value": "Total Time", "position": "781.00;521.00", "size": "64;14", "children": []}, {"name": null, "role": "AXTextField", "description": null, "role_description": "text field", "value": "", "position": "850.00;518.00", "size": "132;19", "children": []}]}, {"name": null, "role": "AXRow", "description": null, "role_description": "row", "value": null, "position": "764.00;542.00", "size": "238;28", "children": [{"name": null, "role": "AXStaticText", "description": null, "role_description": "text", "value": "Night", "position": "781.00;549.00", "size": "64;14", "children": []}, {"name": null, "role": "AXTextField", "description": null, "role_description": "text field", "value": "", "position": "850.00;546.00", "size": "132;19", "children": []}]}, {"name": null, "role": "AXRow", "description": null, "role_description": "row", "value": null, "position": "764.00;570.00", "size": "238;28", "children": [{"name": null, "role": "AXStaticText", "description": null, "role_description": "text", "value": "PIC", "position": "781.00;577.00", "size": "64;14", "children": []}, {"name": null, "role": "AXTextField", "description": null, "role_description": "text field", "value": "", "position": "850.00;574.00", "size": "132;19", "children": []}]}, {"name": null, "role": "AXRow", "description": null, "role_description": "row", "value": null, "position": "764.00;598.00", "size": "238;28", "children": [{"name": null, "role": "AXStaticText", "description": null, "role_description": "text", "value": "Dual Rcvd", "position": "781.00;605.00", "size": "64;14", "children": []}, {"name": null, "role": "AXTextField", "description": null, "role_description": "text field", "value": "", "position": "850.00;602.00", "size": "132;19", "children": []}]}, {"name": null, "role": "AXRow", "description": null, "role_description": "row", "value": null, "position": "764.00;626.00", "size": "238;28", "children": [{"name": null, "role": "AXStaticText", "description": null, "role_description": "text", "value": "Solo", "position": "781.00;633.00", "size": "64;14", "children": []}, {"name": null, "role": "AXTextField", "description": null, "role_description": "text field", "value": "", "position": "850.00;630.00", "size": "132;19", "children": []}]}, {"name": null, "role": "AXRow", "description": null, "role_description": "row", "value": null, "position": "764.00;654.00", "size": "238;28", "children": [{"name": null, "role": "AXStaticText", "description": null, "role_description": "text", "value": "XC", "position": "781.00;661.00", "size": "64;14", "children": []}, {"name": null, "role": "AXTextField", "description": null, "role_description": "text field", "value": "", "position": "850.00;658.00", "size": "132;19", "children": []}]}, {"name": null, "role": "AXRow", "description": null, "role_description": "row", "value": null, "position": "764.00;682.00", "size": "238;28", "children": [{"name": null, "role": "AXStaticText", "description": null, "role_description": "text", "value": "Sim Inst", "position": "781.00;689.00", "size": "64;14", "children": []}, {"name": null, "role": "AXTextField", "description": null, "role_description": "text field", "value": "", "position": "850.00;686.00", "size": "132;19", "children": []}]}, {"name": null, "role": "AXRow", "description": null, "role_description": "row", "value": null, "position": "764.00;710.00", "size": "238;28", "children": [{"name": null, "role": "AXStaticText", "description": null, "role_description": "text", "value": "Actual Inst", "position": "781.00;717.00", "size": "64;14", "children": []}, {"name": null, "role": "AXTextField", "description": null, "role_description": "text field", "value": "", "position": "850.00;714.00", "size": "132;19", "children": []}]}, {"name": null, "role": "AXRow", "description": null, "role_description": "row", "value": null, "position": "764.00;738.00", "size": "238;28", "children": [{"name": null, "role": "AXStaticText", "description": null, "role_description": "text", "value": "Simulator", "position": "781.00;745.00", "size": "64;14", "children": []}, {"name": null, "role": "AXTextField", "description": null, "role_description": "text field", "value": "", "position": "850.00;742.00", "size": "132;19", "children": []}]}, {"name": null, "role": "AXRow", "description": null, "role_description": "row", "value": null, "position": "764.00;766.00", "size": "238;28", "children": [{"name": null, "role": "AXStaticText", "description": null, "role_description": "text", "value": "Ground", "position": "781.00;773.00", "size": "64;14", "children": []}, {"name": null, "role": "AXTextField", "description": null, "role_description": "text field", "value": "", "position": "850.00;770.00", "size": "132;19", "children": []}]}, {"name": null, "role": "AXRow", "description": null, "role_description": "row", "value": null, "position": "764.00;794.00", "size": "238;60", "children": [{"name": null, "role": "AXGroup", "description": null, "role_description": "group", "value": null, "position": "764.00;803.00", "size": "238;42", "children": [{"name": null, "role": "AXStaticText", "description": null, "role_description": "text", "value": "CREW", "position": "778.00;818.00", "size": "219;22", "children": []}]}]}, {"name": null, "role": "AXRow", "description": null, "role_description": "row", "value": null, "position": "764.00;854.00", "size": "238;28", "children": [{"name": null, "role": "AXStaticText", "description": null, "role_description": "text", "value": "PIC/P1 Crew", "position": "781.00;861.00", "size": "64;14", "children": []}, {"name": null, "role": "AXTextField", "description": null, "role_description": "text field", "value": "", "position": "850.00;858.00", "size": "132;19", "children": []}]}, {"name": null, "role": "AXRow", "description": null, "role_description": "row", "value": null, "position": "764.00;882.00", "size": "238;28", "children": [{"name": null, "role": "AXStaticText", "description": null, "role_description": "text", "value": "Student", "position": "781.00;889.00", "size": "64;14", "children": []}, {"name": null, "role": "AXTextField", "description": null, "role_description": "text field", "value": "", "position": "850.00;886.00", "size": "132;19", "children": []}]}, {"name": null, "role": "AXRow", "description": null, "role_description": "row", "value": null, "position": "764.00;910.00", "size": "238;28", "children": [{"name": null, "role": "AXStaticText", "description": null, "role_description": "text", "value": "Instructor", "position": "781.00;917.00", "size": "64;14", "children": []}, {"name": null, "role": "AXTextField", "description": null, "role_description": "text field", "value": "", "position": "850.00;914.00", "size": "132;19", "children": []}]}, {"name": null, "role": "AXRow", "description": null, "role_description": "row", "value": null, "position": "764.00;938.00", "size": "238;60", "children": [{"name": null, "role": "AXGroup", "description": null, "role_description": "group", "value": null, "position": "764.00;947.00", "size": "238;42", "children": [{"name": null, "role": "AXStaticText", "description": null, "role_description": "text", "value": "LANDINGS", "position": "778.00;962.00", "size": "219;22", "children": []}]}]}, {"name": null, "role": "AXRow", "description": null, "role_description": "row", "value": null, "position": "764.00;998.00", "size": "238;28", "children": [{"name": null, "role": "AXStaticText", "description": null, "role_description": "text", "value": "Day T/O", "position": "781.00;1005.00", "size": "64;14", "children": []}, {"name": null, "role": "AXTextField", "description": null, "role_description": "text field", "value": "", "position": "850.00;1002.00", "size": "132;19", "children": []}]}, {"name": null, "role": "AXRow", "description": null, "role_description": "row", "value": null, "position": "764.00;1026.00", "size": "238;28", "children": [{"name": null, "role": "AXStaticText", "description": null, "role_description": "text", "value": "Day Ldg", "position": "781.00;1033.00", "size": "64;14", "children": []}, {"name": null, "role": "AXTextField", "description": null, "role_description": "text field", "value": "", "position": "850.00;1030.00", "size": "132;19", "children": []}]}, {"name": null, "role": "AXRow", "description": null, "role_description": "row", "value": null, "position": "764.00;1054.00", "size": "238;28", "children": [{"name": null, "role": "AXStaticText", "description": null, "role_description": "text", "value": "Night T/O", "position": "781.00;1061.00", "size": "64;14", "children": []}, {"name": null, "role": "AXTextField", "description": null, "role_description": "text field", "value": "", "position": "850.00;1058.00", "size": "132;19", "children": []}]}, {"name": null, "role": "AXRow", "description": null, "role_description": "row", "value": null, "position": "764.00;1082.00", "size": "238;28", "children": [{"name": null, "role": "AXStaticText", "description": null, "role_description": "text", "value": "Night Ldg", "position": "781.00;1089.00", "size": "64;14", "children": []}, {"name": null, "role": "AXTextField", "description": null, "role_description": "text field", "value": "", "position": "850.00;1086.00", "size": "132;19", "children": []}]}, {"name": null, "role": "AXRow", "description": null, "role_description": "row", "value": null, "position": "764.00;1110.00", "size": "238;60", "children": [{"name": null, "role": "AXGroup", "description": null, "role_description": "group", "value": null, "position": "764.00;1119.00", "size": "238;42", "children": [{"name": null, "role": "AXStaticText", "description": null, "role_description": "text", "value": "OPERATIONS", "position": "778.00;1134.00", "size": "219;22", "children": []}]}]}, {"name": null, "role": "AXRow", "description": null, "role_description": "row", "value": null, "position": "764.00;1170.00", "size": "238;50", "children": [{"name": null, "role": "AXComboBox", "description": null, "role_description": "combo box", "value": "", "position": "851.00;1173.00", "size": "109;22", "children": [{"name": "", "role": "AXButton", "description": null, "role_description": "button", "value": null, "position": "942.00;1174.50", "size": "22;19", "children": []}]}, {"name": null, "role": "AXTextField", "description": null, "role_description": "text field", "value": "", "position": "965.00;1175.00", "size": "17;18", "children": []}, {"name": null, "role": "AXTextField", "description": null, "role_description": "text field", "value": "", "position": "920.00;1198.00", "size": "62;18", "children": []}, {"name": null, "role": "AXTextField", "description": null, "role_description": "text field", "value": "", "position": "851.00;1198.00", "size": "61;18", "children": []}, {"name": null, "role": "AXStaticText", "description": null, "role_description": "text", "value": "Approach 1", "position": "781.00;1177.00", "size": "64;14", "children": []}]}, {"name": null, "role": "AXRow", "description": null, "role_description": "row", "value": null, "position": "764.00;1220.00", "size": "238;50", "children": [{"name": null, "role": "AXComboBox", "description": null, "role_description": "combo box", "value": "", "position": "851.00;1223.00", "size": "109;22", "children": [{"name": "", "role": "AXButton", "description": null, "role_description": "button", "value": null, "position": "942.00;1224.50", "size": "22;19", "children": []}]}, {"name": null, "role": "AXTextField", "description": null, "role_description": "text field", "value": "", "position": "965.00;1225.00", "size": "17;18", "children": []}, {"name": null, "role": "AXTextField", "description": null, "role_description": "text field", "value": "", "position": "920.00;1248.00", "size": "62;18", "children": []}, {"name": null, "role": "AXTextField", "description": null, "role_description": "text field", "value": "", "position": "851.00;1248.00", "size": "61;18", "children": []}, {"name": null, "role": "AXStaticText", "description": null, "role_description": "text", "value": "Approach 2", "position": "781.00;1227.00", "size": "64;14", "children": []}]}, {"name": null, "role": "AXRow", "description": null, "role_description": "row", "value": null, "position": "764.00;1270.00", "size": "238;28", "children": [{"name": null, "role": "AXStaticText", "description": null, "role_description": "text", "value": "Holds", "position": "781.00;1277.00", "size": "64;14", "children": []}, {"name": null, "role": "AXTextField", "description": null, "role_description": "text field", "value": "", "position": "850.00;1274.00", "size": "132;19", "children": []}]}, {"name": null, "role": "AXRow", "description": null, "role_description": "row", "value": null, "position": "764.00;1298.00", "size": "238;60", "children": [{"name": null, "role": "AXGroup", "description": null, "role_description": "group", "value": null, "position": "764.00;1307.00", "size": "238;42", "children": [{"name": null, "role": "AXStaticText", "description": null, "role_description": "text", "value": "NOTES", "position": "778.00;1322.00", "size": "219;22", "children": []}]}]}, {"name": null, "role": "AXRow", "description": null, "role_description": "row", "value": null, "position": "764.00;1358.00", "size": "238;150", "children": [{"name": null, "role": "AXTextField", "description": null, "role_description": "text field", "value": "", "position": "784.00;1366.00", "size": "198;135", "children": []}]}, {"name": null, "role": "AXRow", "description": null, "role_description": "row", "value": null, "position": "764.00;1508.00", "size": "238;22", "children": [{"name": "Flight_Review", "role": "AXCheckBox", "description": null, "role_description": "checkbox", "value": 0, "position": "869.00;1510.00", "size": "115;18", "children": []}]}]}, {"name": null, "role": "AXGroup", "description": null, "role_description": "group", "value": null, "position": "764.00;80.00", "size": "251;37", "children": [{"name": "", "role": "AXCheckBox", "description": null, "role_description": "toggle button", "value": 0, "position": "770.00;88.00", "size": "16;16", "children": []}, {"name": "", "role": "AXCheckBox", "description": "unlocked lock", "role_description": "toggle button", "value": 0, "position": "791.00;86.00", "size": "12;20", "children": []}, {"name": "", "role": "AXButton", "description": null, "role_description": "button", "value": null, "position": "788.00;88.00", "size": "18;18", "children": []}]}]}, {"name": null, "role": "AXGroup", "description": null, "role_description": "group", "value": null, "position": "218.00;640.00", "size": "794;34", "children": [{"name": null, "role": "AXStaticText", "description": null, "role_description": "text", "value": "0:00 hours, 0:00 night, 0:00 day and 0 landings in 1 flights", "position": "266.00;648.00", "size": "483;14", "children": []}, {"name": null, "role": "AXStaticText", "description": null, "role_description": "text", "value": "", "position": "266.00;648.00", "size": "483;14", "children": []}, {"name": null, "role": "AXTextField", "description": null, "role_description": "search text field", "value": "", "position": "775.00;645.00", "size": "219;19", "children": [{"name": "", "role": "AXButton", "description": "search", "role_description": "button", "value": null, "position": "777.00;645.00", "size": "24;19", "children": []}]}, {"name": "", "role": "AXButton", "description": "add", "role_description": "button", "value": null, "position": "228.00;643.00", "size": "32;25", "children": []}]}]}, {"name": null, "role": "AXToolbar", "description": null, "role_description": "toolbar", "value": null, "position": "0.00;28.00", "size": "1014;52", "children": [{"name": "Logbook", "role": "AXButton", "description": null, "role_description": "button", "value": null, "position": "198.00;28.00", "size": "60;52", "children": []}, {"name": "Trips", "role": "AXButton", "description": null, "role_description": "button", "value": null, "position": "257.50;28.00", "size": "55;52", "children": []}, {"name": "Reports", "role": "AXButton", "description": null, "role_description": "button", "value": null, "position": "312.50;28.00", "size": "55;52", "children": []}, {"name": "Types", "role": "AXButton", "description": null, "role_description": "button", "value": null, "position": "367.50;28.00", "size": "55;52", "children": []}, {"name": "Aircraft", "role": "AXButton", "description": null, "role_description": "button", "value": null, "position": "422.50;28.00", "size": "55;52", "children": []}, {"name": "Places", "role": "AXButton", "description": null, "role_description": "button", "value": null, "position": "477.50;28.00", "size": "55;52", "children": []}, {"name": "People", "role": "AXButton", "description": null, "role_description": "button", "value": null, "position": "532.50;28.00", "size": "55;52", "children": []}, {"name": "Certificates", "role": "AXButton", "description": null, "role_description": "button", "value": null, "position": "587.50;28.00", "size": "75;52", "children": []}, {"name": "Sync", "role": "AXButton", "description": null, "role_description": "button", "value": null, "position": "858.50;28.00", "size": "40;52", "children": []}, {"name": "Backups", "role": "AXButton", "description": null, "role_description": "button", "value": null, "position": "898.50;28.00", "size": "59;52", "children": []}, {"name": "Notices", "role": "AXButton", "description": null, "role_description": "button", "value": null, "position": "957.50;28.00", "size": "54;52", "children": []}]}, {"name": null, "role": "AXButton", "description": null, "role_description": "close button", "value": null, "position": "7.00;6.00", "size": "14;16", "children": []}, {"name": null, "role": "AXButton", "description": null, "role_description": "full screen button", "value": null, "position": "47.00;6.00", "size": "14;16", "children": [{"name": null, "role": "AXGroup", "description": null, "role_description": "group", "value": null, "position": "47.00;6.00", "size": "14;16", "children": [{"name": null, "role": "AXGroup", "description": null, "role_description": "group", "value": null, "position": "47.00;6.00", "size": "14;16", "children": []}]}]}, {"name": null, "role": "AXButton", "description": null, "role_description": "minimize button", "value": null, "position": "27.00;6.00", "size": "14;16", "children": []}, {"name": null, "role": "AXStaticText", "description": null, "role_description": "text", "value": "LogTen", "position": "481.00;5.00", "size": "51;16", "children": []}]}